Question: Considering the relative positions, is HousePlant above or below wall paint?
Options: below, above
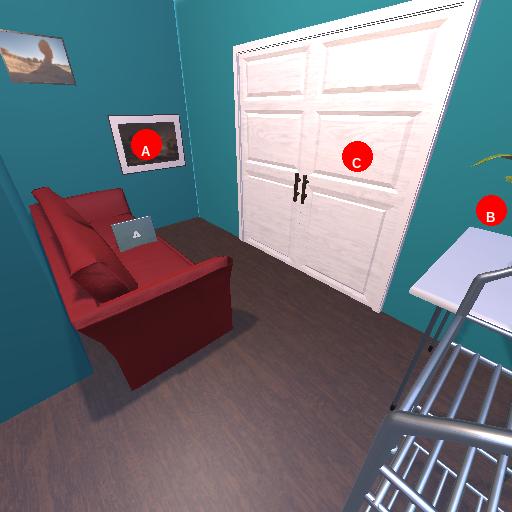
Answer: below